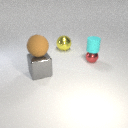
large yellow metal sphere to the left of small red metal sphere